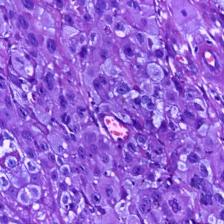
Diagnosis: OSCC